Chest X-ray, AP view. Patient: 49 years old, sex M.
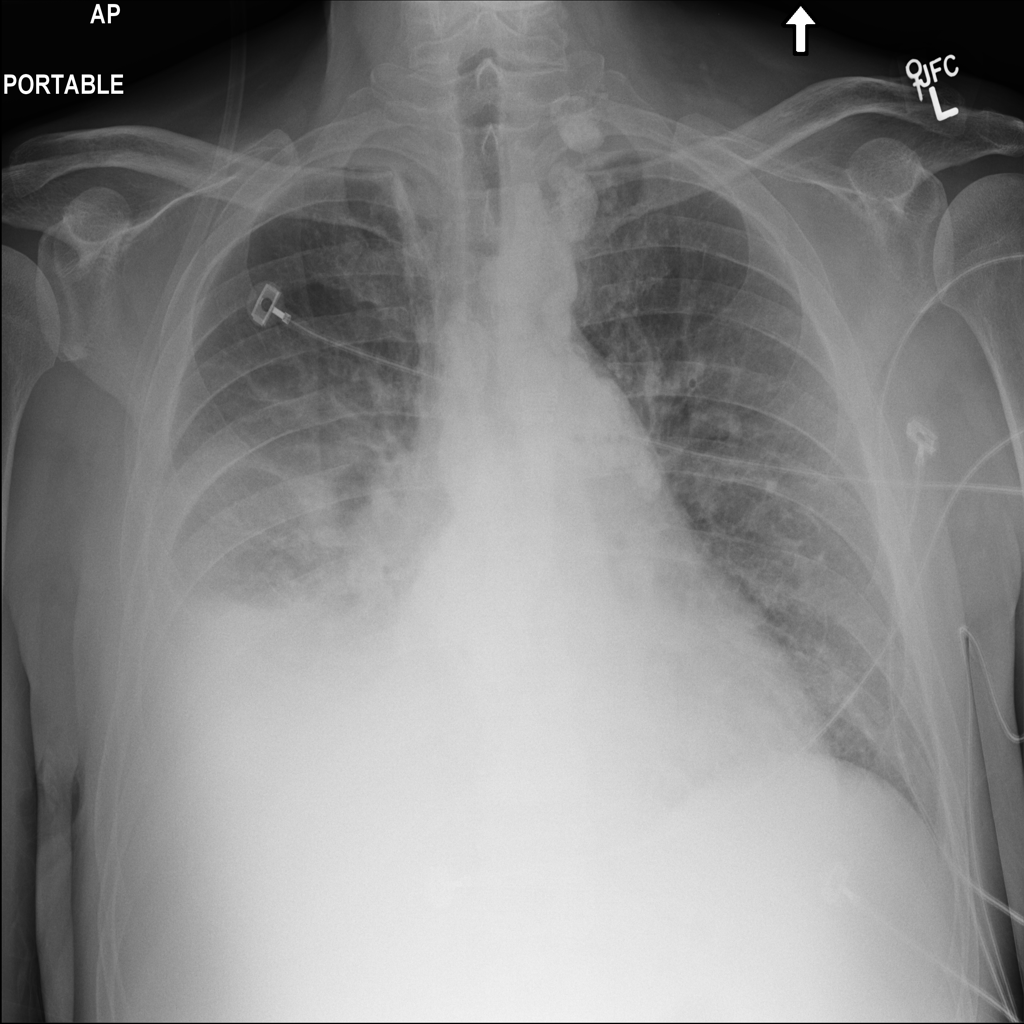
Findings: Atelectasis, Effusion, Infiltration